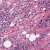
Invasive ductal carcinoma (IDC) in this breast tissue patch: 0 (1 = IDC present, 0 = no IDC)